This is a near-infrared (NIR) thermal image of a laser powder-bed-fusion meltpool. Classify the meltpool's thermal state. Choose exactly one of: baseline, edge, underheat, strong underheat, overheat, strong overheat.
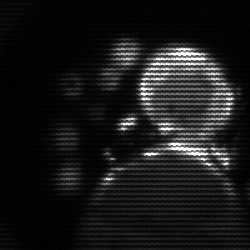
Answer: edge